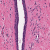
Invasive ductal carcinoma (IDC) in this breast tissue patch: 0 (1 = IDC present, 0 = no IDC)